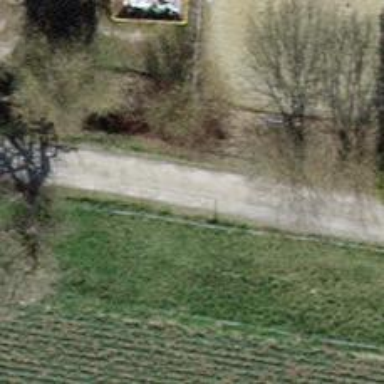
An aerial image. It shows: Unpaved track with grade2 track type.